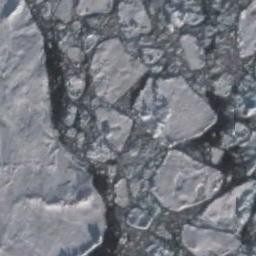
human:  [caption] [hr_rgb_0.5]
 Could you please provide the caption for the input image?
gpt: There are different shapes of sea ice .

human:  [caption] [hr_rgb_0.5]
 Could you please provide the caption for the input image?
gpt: A large piece of sea ice and a lot of small pieces of sea ice gather together .

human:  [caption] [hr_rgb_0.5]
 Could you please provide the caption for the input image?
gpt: There is a big ice and many small ice on the dark green sea .

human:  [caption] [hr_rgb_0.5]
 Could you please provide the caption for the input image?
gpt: A huge block of ice of countless sizes of ice floats on the blue sea, Covering the sea .

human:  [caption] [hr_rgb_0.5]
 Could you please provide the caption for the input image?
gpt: There are many sea ice linked into sheets .